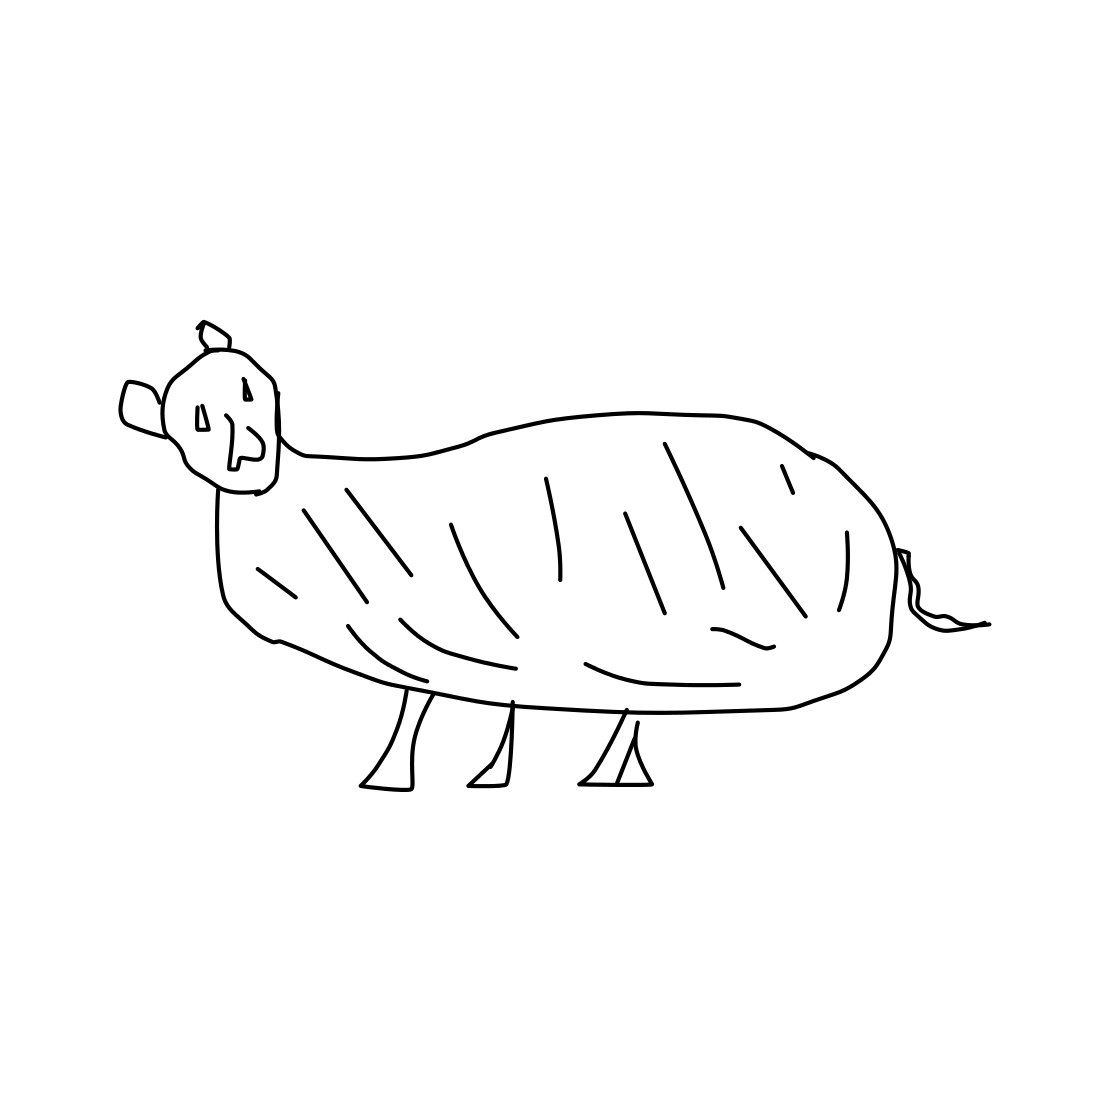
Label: tiger